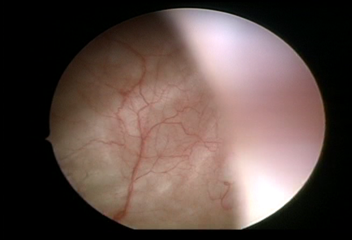
Modality: WLC
Class: Normal mucosa
Bladder cancer association: No